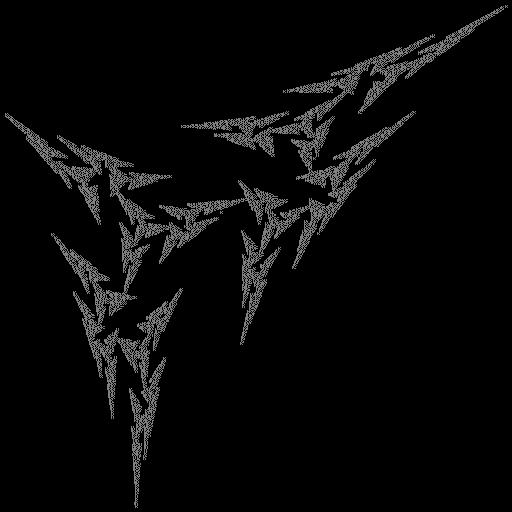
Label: snowcap